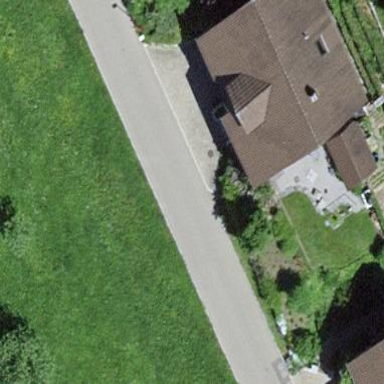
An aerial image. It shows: Simple and straightforward house.